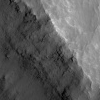
Atmospheric dust classification: not_dusty